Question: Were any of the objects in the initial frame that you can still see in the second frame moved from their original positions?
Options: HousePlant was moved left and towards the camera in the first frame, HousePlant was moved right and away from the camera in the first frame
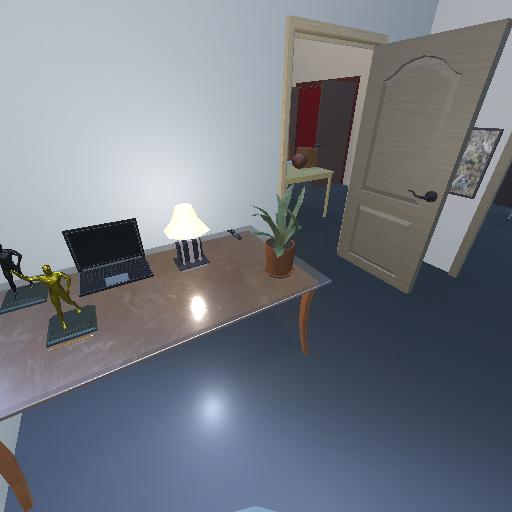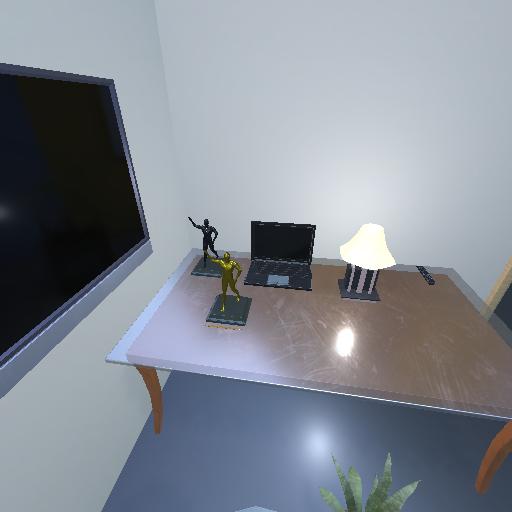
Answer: HousePlant was moved left and towards the camera in the first frame